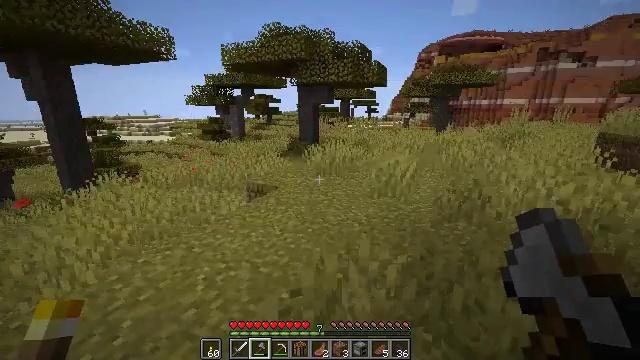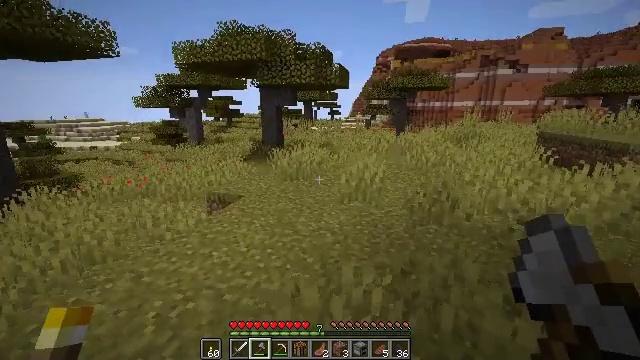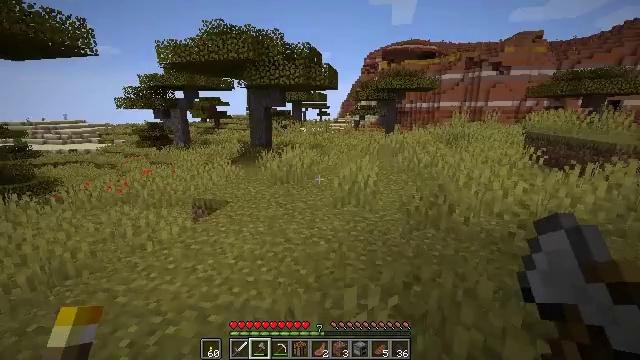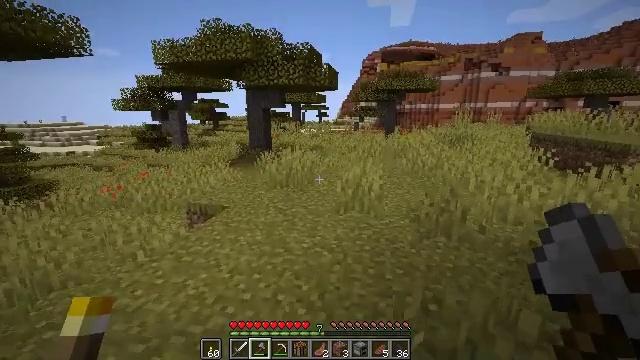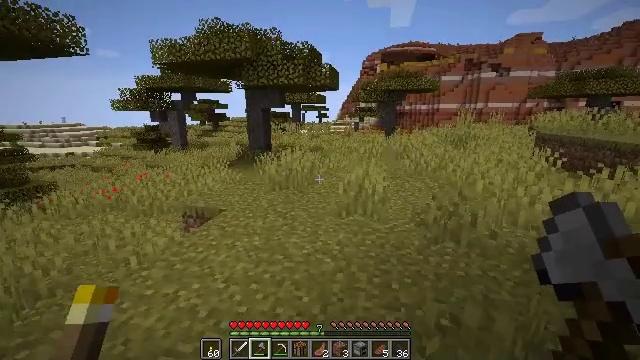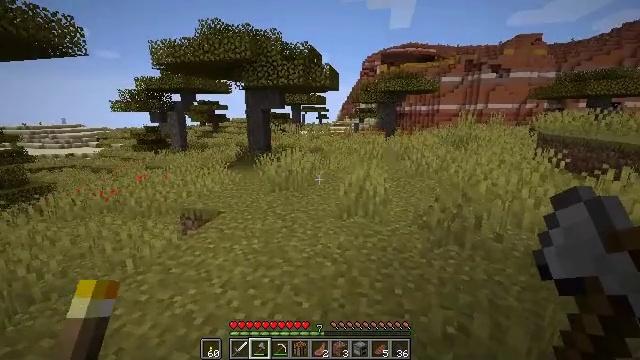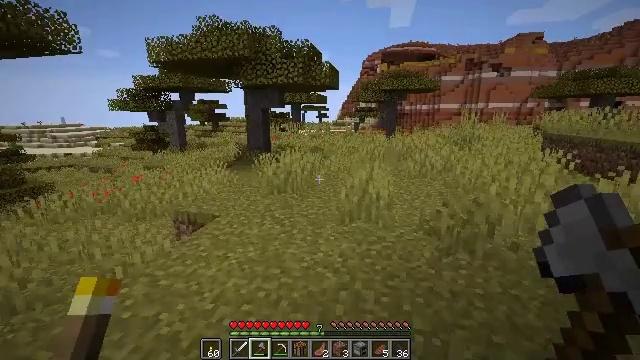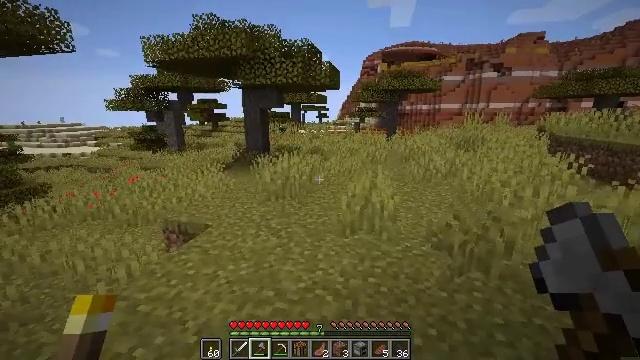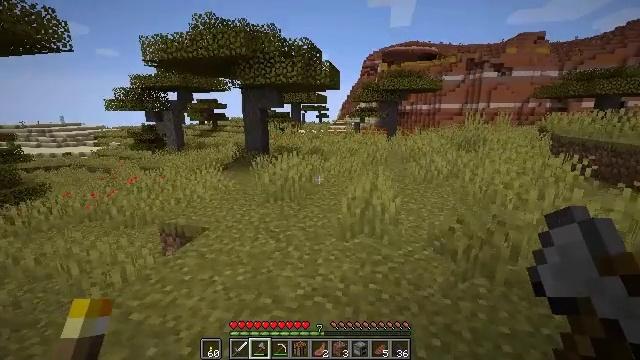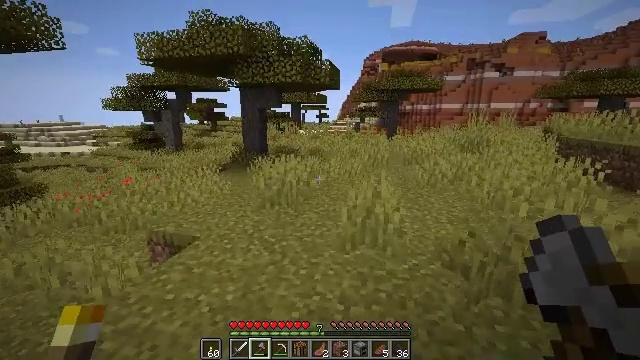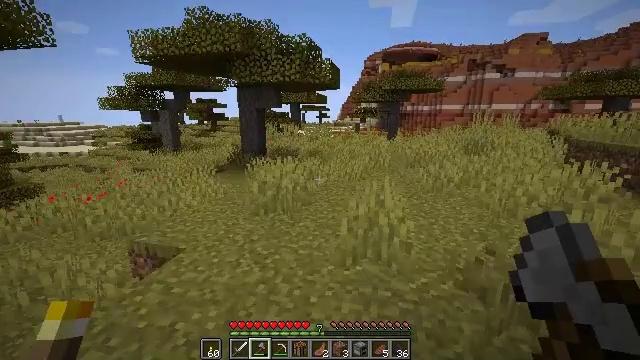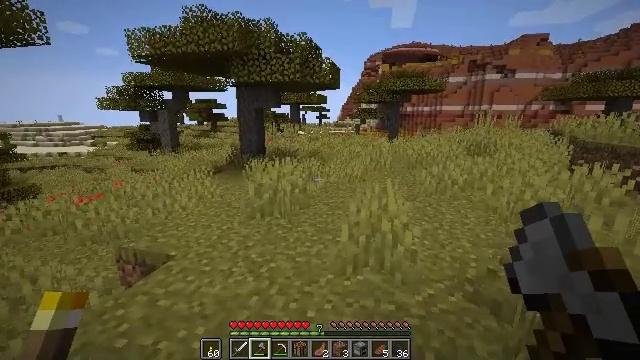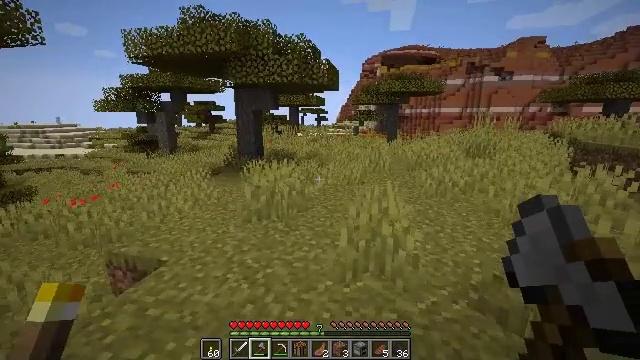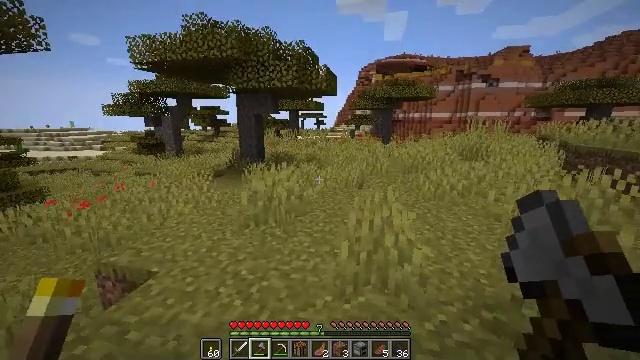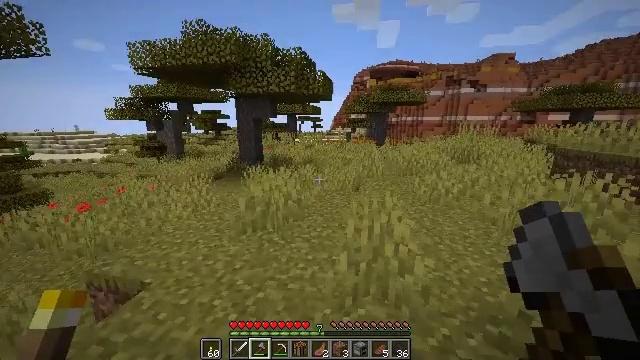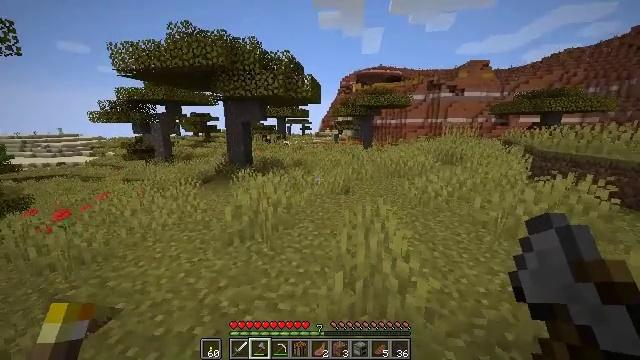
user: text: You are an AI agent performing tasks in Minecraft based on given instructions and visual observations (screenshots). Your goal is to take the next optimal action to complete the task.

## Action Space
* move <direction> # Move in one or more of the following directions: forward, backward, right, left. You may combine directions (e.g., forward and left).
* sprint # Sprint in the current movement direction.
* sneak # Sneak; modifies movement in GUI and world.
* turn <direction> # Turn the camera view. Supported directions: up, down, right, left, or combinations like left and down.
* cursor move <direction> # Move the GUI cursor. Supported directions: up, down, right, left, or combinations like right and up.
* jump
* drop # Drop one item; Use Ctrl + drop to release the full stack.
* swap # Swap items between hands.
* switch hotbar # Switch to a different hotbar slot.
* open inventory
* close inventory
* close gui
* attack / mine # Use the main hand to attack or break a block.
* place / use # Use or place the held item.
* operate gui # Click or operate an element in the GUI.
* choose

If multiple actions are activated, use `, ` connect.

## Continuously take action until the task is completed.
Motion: motion action
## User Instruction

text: Kill mobs.
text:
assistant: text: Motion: move forward, turn right
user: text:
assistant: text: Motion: move forward, turn right
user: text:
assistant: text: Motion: move forward
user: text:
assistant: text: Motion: move forward
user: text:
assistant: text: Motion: move forward
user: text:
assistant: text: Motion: move forward
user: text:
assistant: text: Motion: move forward
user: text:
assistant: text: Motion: move forward
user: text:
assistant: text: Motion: move forward
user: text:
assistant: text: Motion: move forward
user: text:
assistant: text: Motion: move forward
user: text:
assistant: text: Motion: move forward, sprint
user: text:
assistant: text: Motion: move forward, sprint
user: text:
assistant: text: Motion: move forward, sprint
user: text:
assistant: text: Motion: move forward, sprint, turn right
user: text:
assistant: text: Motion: move forward, sprint
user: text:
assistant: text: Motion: move forward, sprint
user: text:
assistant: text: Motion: move forward, sprint
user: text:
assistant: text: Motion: move forward, sprint
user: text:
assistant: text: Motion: move forward, sprint
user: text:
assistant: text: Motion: move forward, sprint
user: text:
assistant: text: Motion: move forward, sprint
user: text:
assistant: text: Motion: move forward, sprint
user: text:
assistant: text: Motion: move forward, sprint, turn right
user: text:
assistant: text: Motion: move forward, sprint, turn right
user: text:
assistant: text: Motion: move forward, sprint, turn right
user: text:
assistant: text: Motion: move forward, sprint, turn right
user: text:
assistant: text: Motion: move forward, sprint, turn right
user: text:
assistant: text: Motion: move forward, sprint, turn right
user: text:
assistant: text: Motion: move forward, sprint, turn right